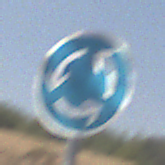
Verkehrszeichen: Kreisverkehr
Umgebung: Outdoor, Nature
Tageszeit: Midday
Wetter: PartlyCloudy
Licht: Natural
Jahreszeit: NotSpecified
Kontrast: HighContrast